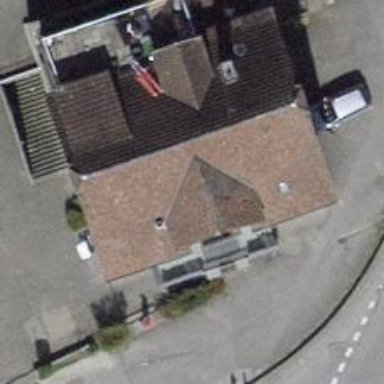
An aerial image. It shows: Restaurant.